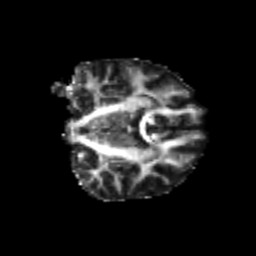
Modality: FA
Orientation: coronal
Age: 20
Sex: female
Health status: healthy
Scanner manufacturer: philips
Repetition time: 7.391 s
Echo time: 0.08599 s